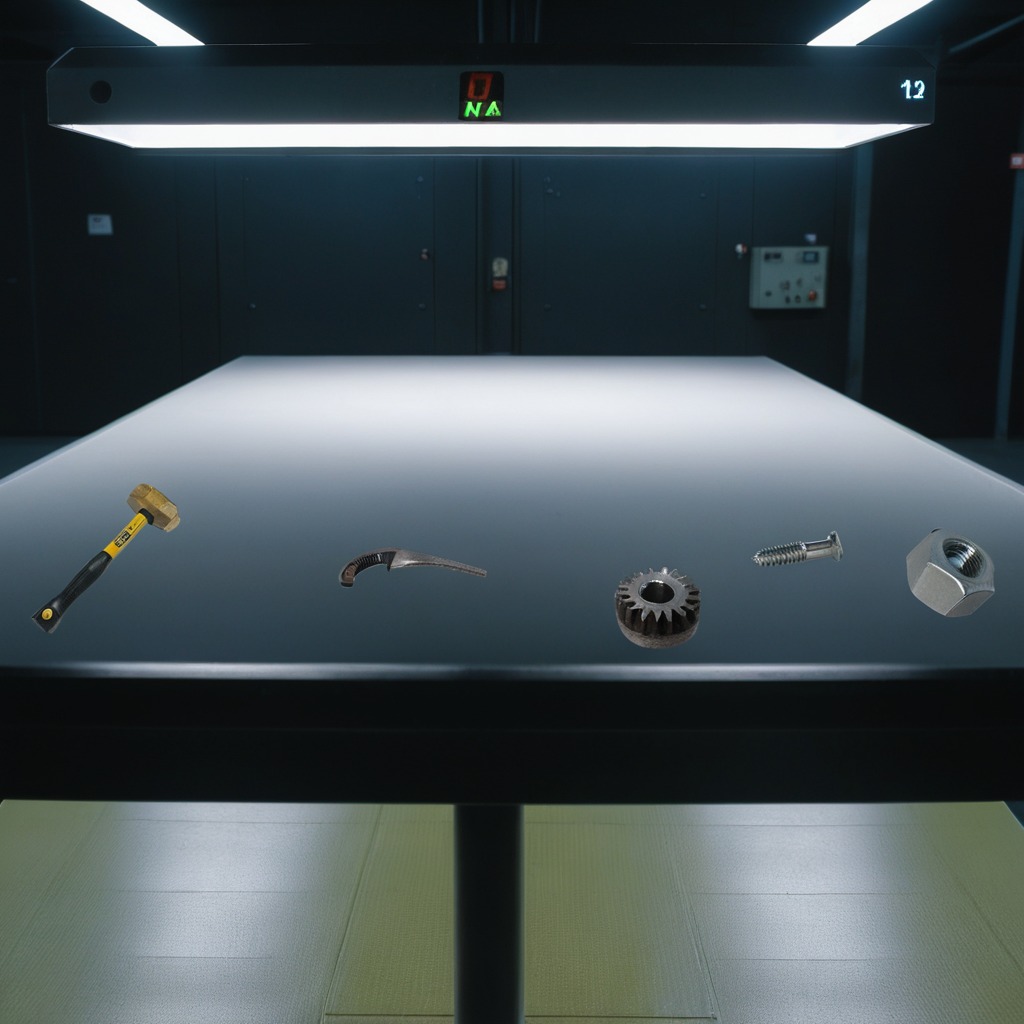
A metal gear with teeth, a hammer, a metal machine screw, a handheld metal saw, and a metal nut are lying on a clean empty table in a railway signal maintenance room lit by harsh overhead fluorescents.